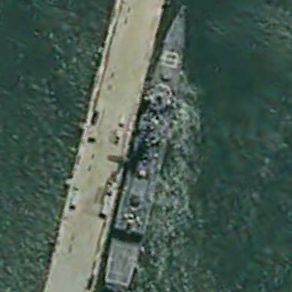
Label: cruiser